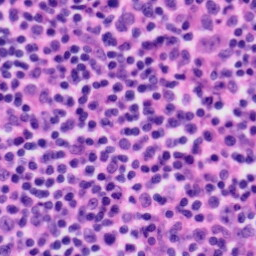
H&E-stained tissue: Tonsil